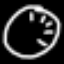
Label: clock